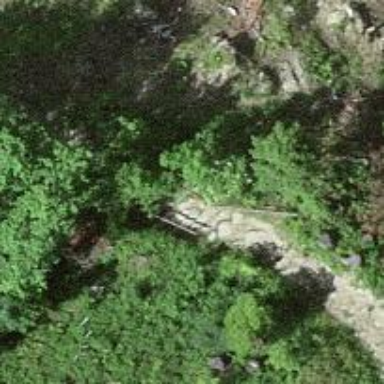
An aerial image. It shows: Rock steps along the road.